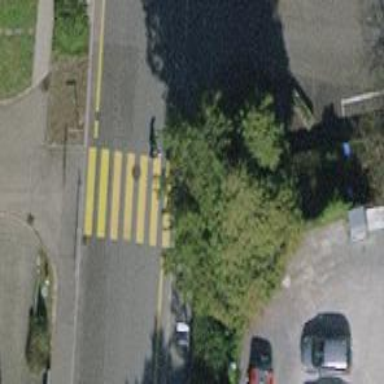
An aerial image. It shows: Compacted footway.